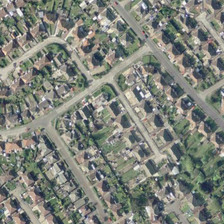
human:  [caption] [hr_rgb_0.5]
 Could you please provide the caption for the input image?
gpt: many buildings and green trees are in a dense residential area .

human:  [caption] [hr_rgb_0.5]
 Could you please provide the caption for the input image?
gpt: many buildings and green trees are in a dense residential area .

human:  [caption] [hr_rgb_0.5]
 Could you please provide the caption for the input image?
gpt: many buildings and green trees are in a dense residential area .

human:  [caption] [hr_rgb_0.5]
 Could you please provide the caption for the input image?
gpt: many buildings and green trees are in a dense residential area .

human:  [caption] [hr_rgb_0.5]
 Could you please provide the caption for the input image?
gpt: many buildings and green trees are in a dense residential area .